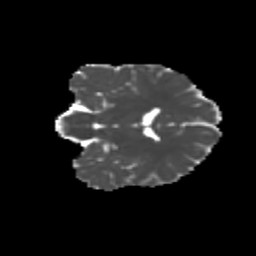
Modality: MD
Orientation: coronal
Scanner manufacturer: siemens
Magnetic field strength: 3 T
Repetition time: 9.2 s
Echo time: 0.084 s